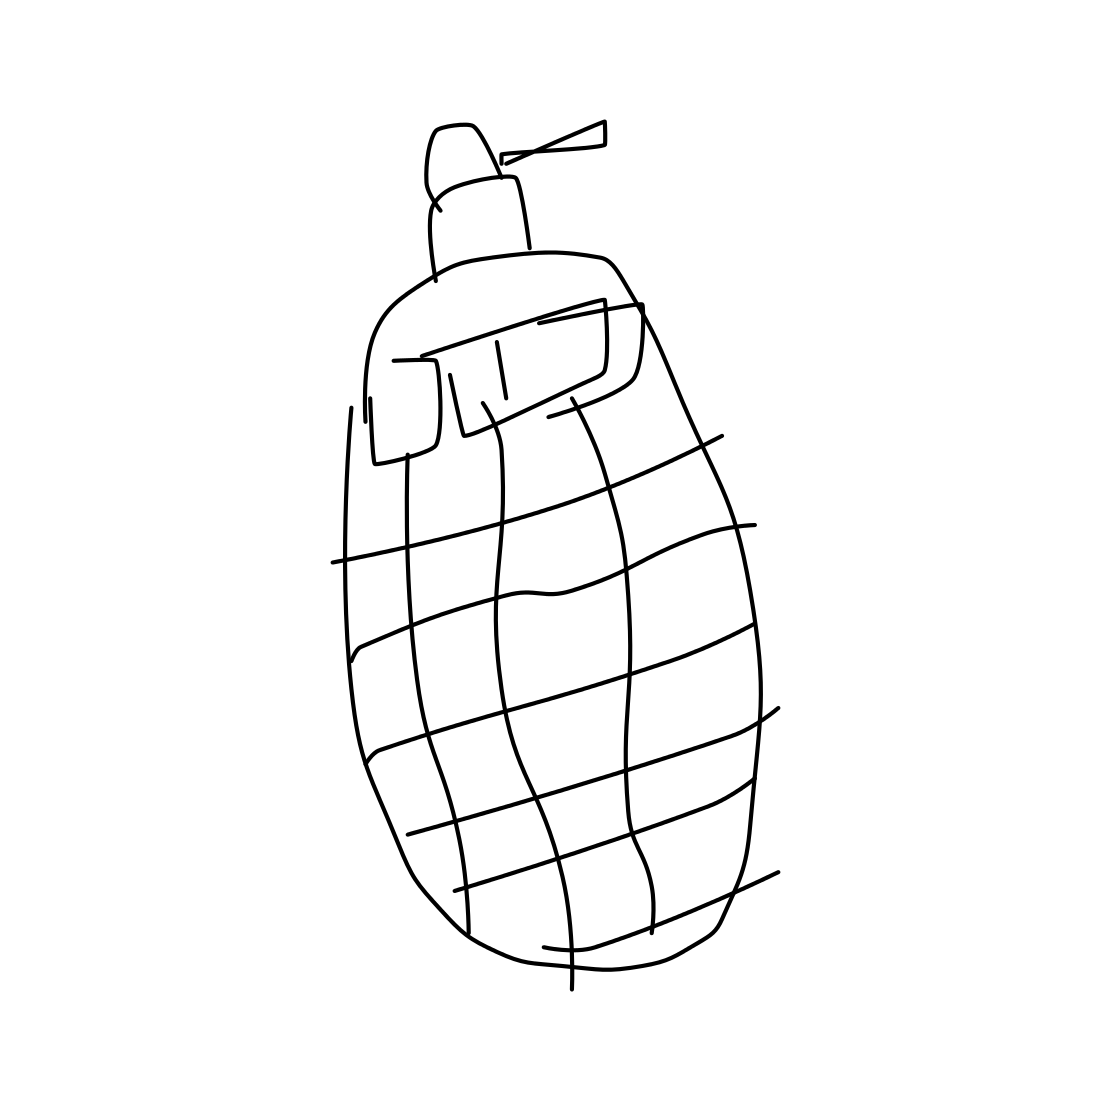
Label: grenade